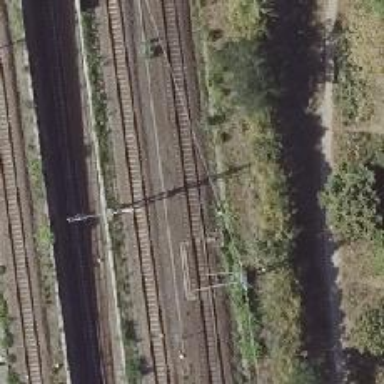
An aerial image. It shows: Railway signal.